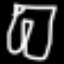
Label: pants